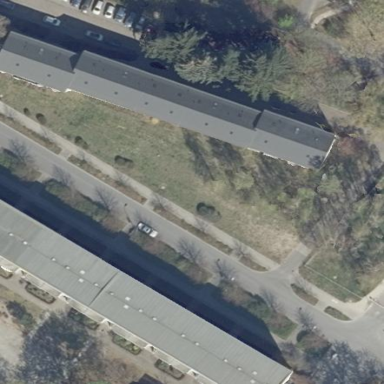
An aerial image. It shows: Flat-roofed apartment building.